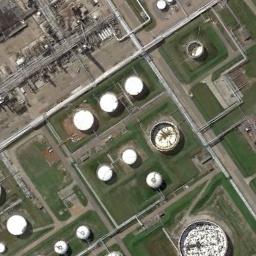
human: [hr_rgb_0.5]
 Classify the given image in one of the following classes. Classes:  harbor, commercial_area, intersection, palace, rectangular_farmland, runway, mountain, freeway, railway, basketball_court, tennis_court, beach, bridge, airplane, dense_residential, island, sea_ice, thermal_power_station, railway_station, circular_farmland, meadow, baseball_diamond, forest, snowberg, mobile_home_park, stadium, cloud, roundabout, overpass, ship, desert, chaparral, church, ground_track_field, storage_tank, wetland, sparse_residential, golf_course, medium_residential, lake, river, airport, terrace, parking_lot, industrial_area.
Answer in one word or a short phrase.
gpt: storage_tank